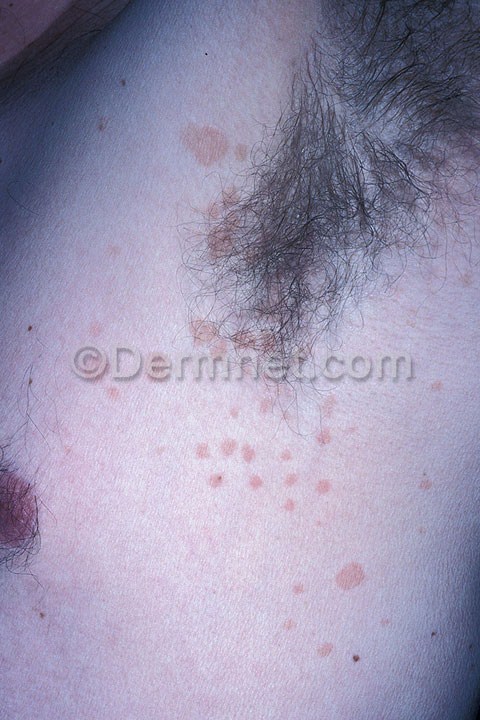
Disease: Tinea Ringworm Candidiasis and other Fungal Infections